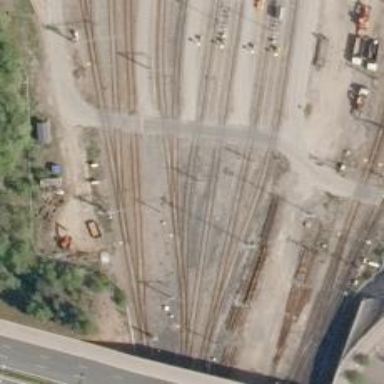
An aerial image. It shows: Level crossing along the railway.